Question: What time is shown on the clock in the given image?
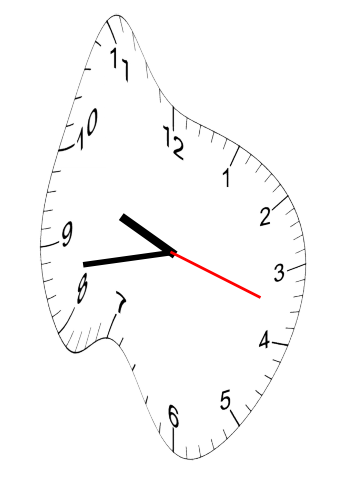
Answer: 09:43:18